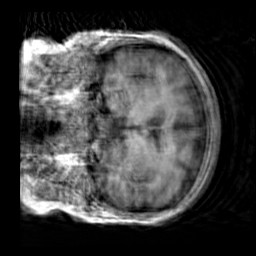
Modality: T1w
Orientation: coronal
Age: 24
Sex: female
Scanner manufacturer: siemens
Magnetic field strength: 3 T
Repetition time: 2.3 s
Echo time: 0.00303 s